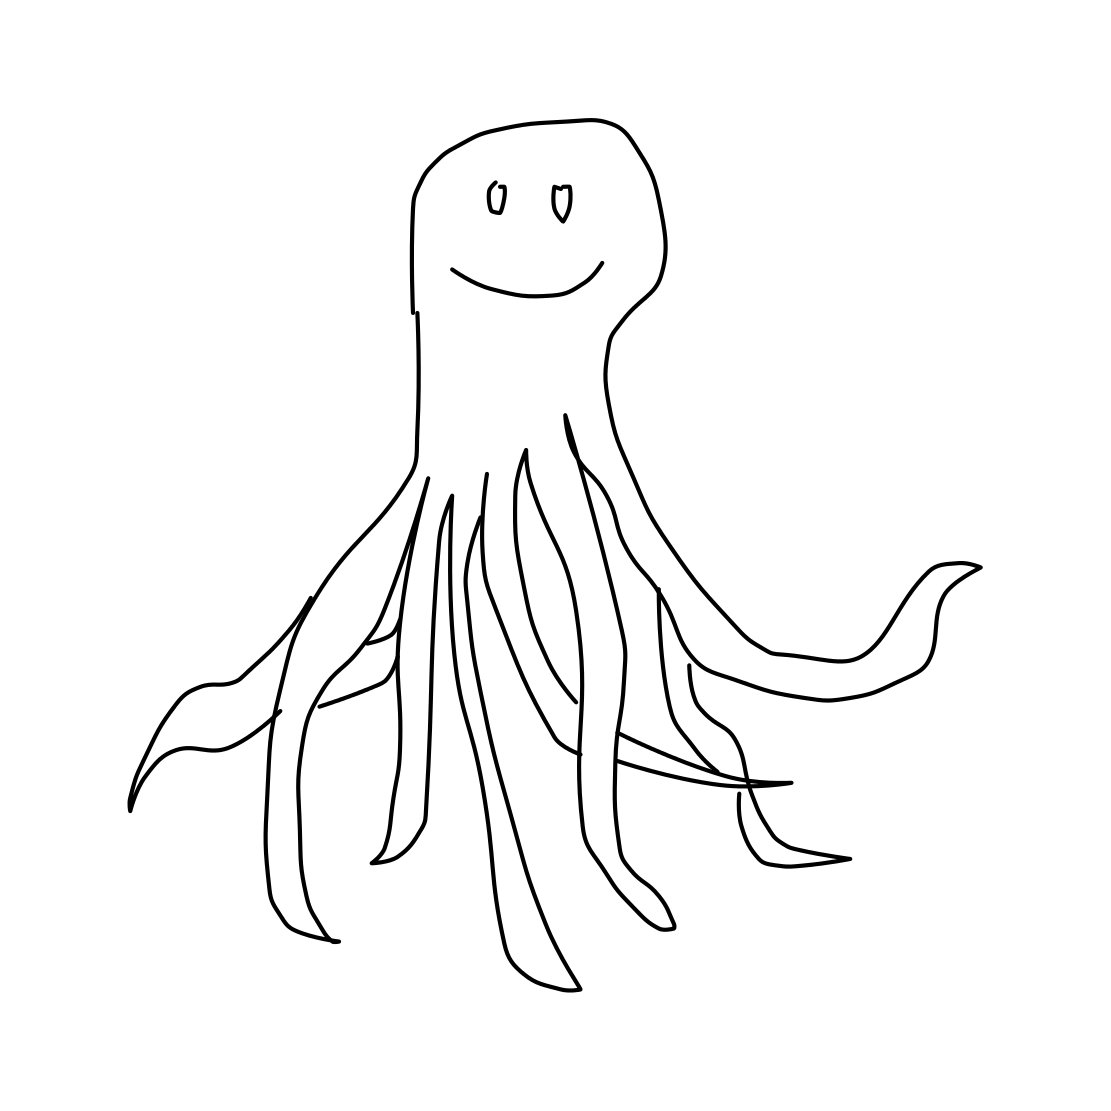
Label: octopus